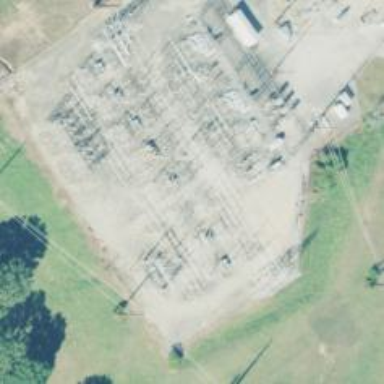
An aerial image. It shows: Switch for power supply.